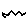
Label: zigzag